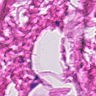
Metastatic tissue present: no